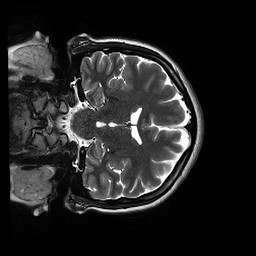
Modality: T2w
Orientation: coronal
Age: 24
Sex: female